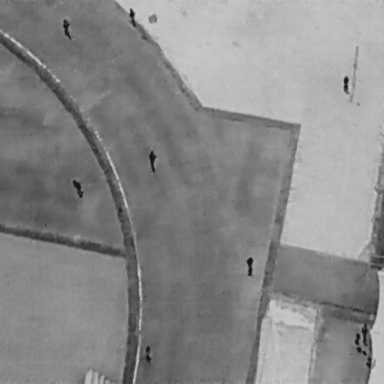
There are nine objects shown in the infrared image, including eight People, and a DontCare.